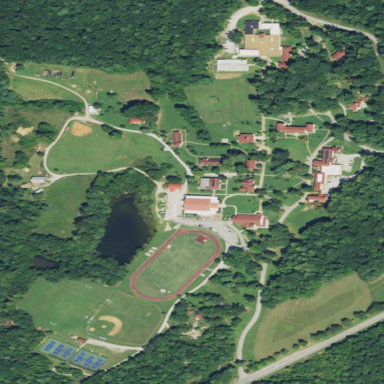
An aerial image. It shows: School.